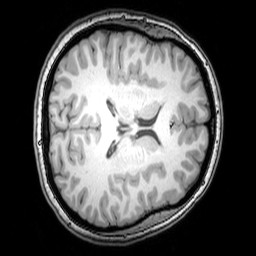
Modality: T1w
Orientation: axial
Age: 24
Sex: female
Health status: healthy
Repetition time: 0.081 s
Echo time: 0.037 s